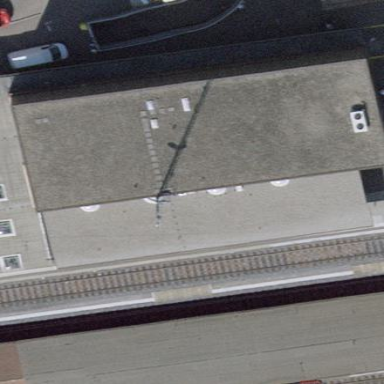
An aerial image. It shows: Flat-roofed building with gray gravel roof.